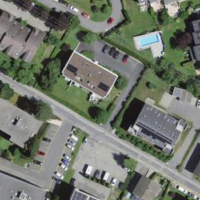
EUNIS habitat code: 55
Species observed at this site:
Circaea lutetiana
Lonicera caerulea